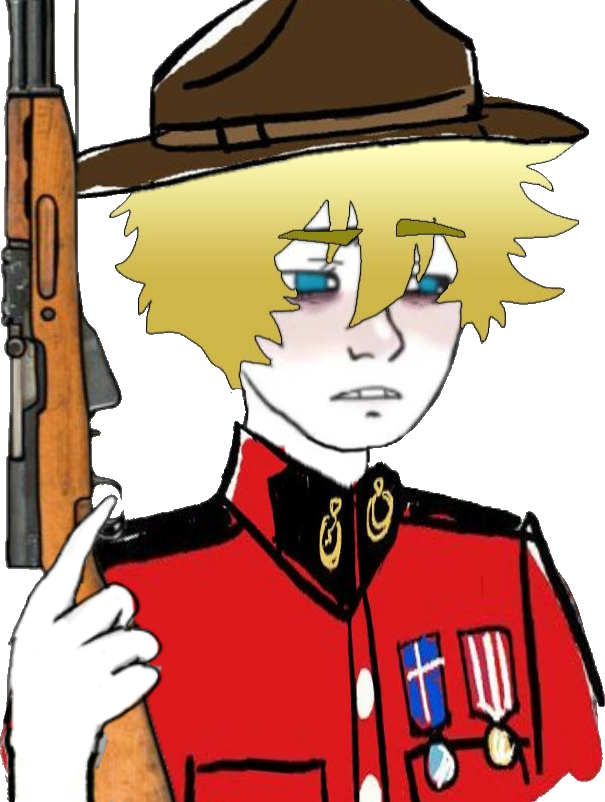
Label: 5_Twinkjak